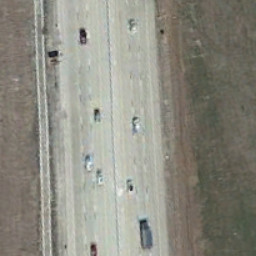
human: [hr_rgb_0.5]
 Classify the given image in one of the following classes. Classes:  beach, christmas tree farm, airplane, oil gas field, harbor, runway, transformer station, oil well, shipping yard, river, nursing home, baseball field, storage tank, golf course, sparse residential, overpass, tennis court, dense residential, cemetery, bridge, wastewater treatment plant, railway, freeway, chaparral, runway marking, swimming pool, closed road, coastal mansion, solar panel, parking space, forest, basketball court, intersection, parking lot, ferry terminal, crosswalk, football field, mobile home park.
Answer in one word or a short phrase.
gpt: freeway